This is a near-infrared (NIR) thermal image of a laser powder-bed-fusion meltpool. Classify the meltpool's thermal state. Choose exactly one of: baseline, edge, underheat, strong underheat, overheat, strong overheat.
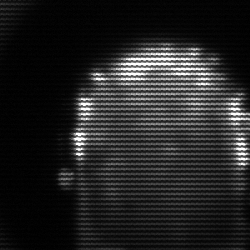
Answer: baseline